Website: macys
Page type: gifting
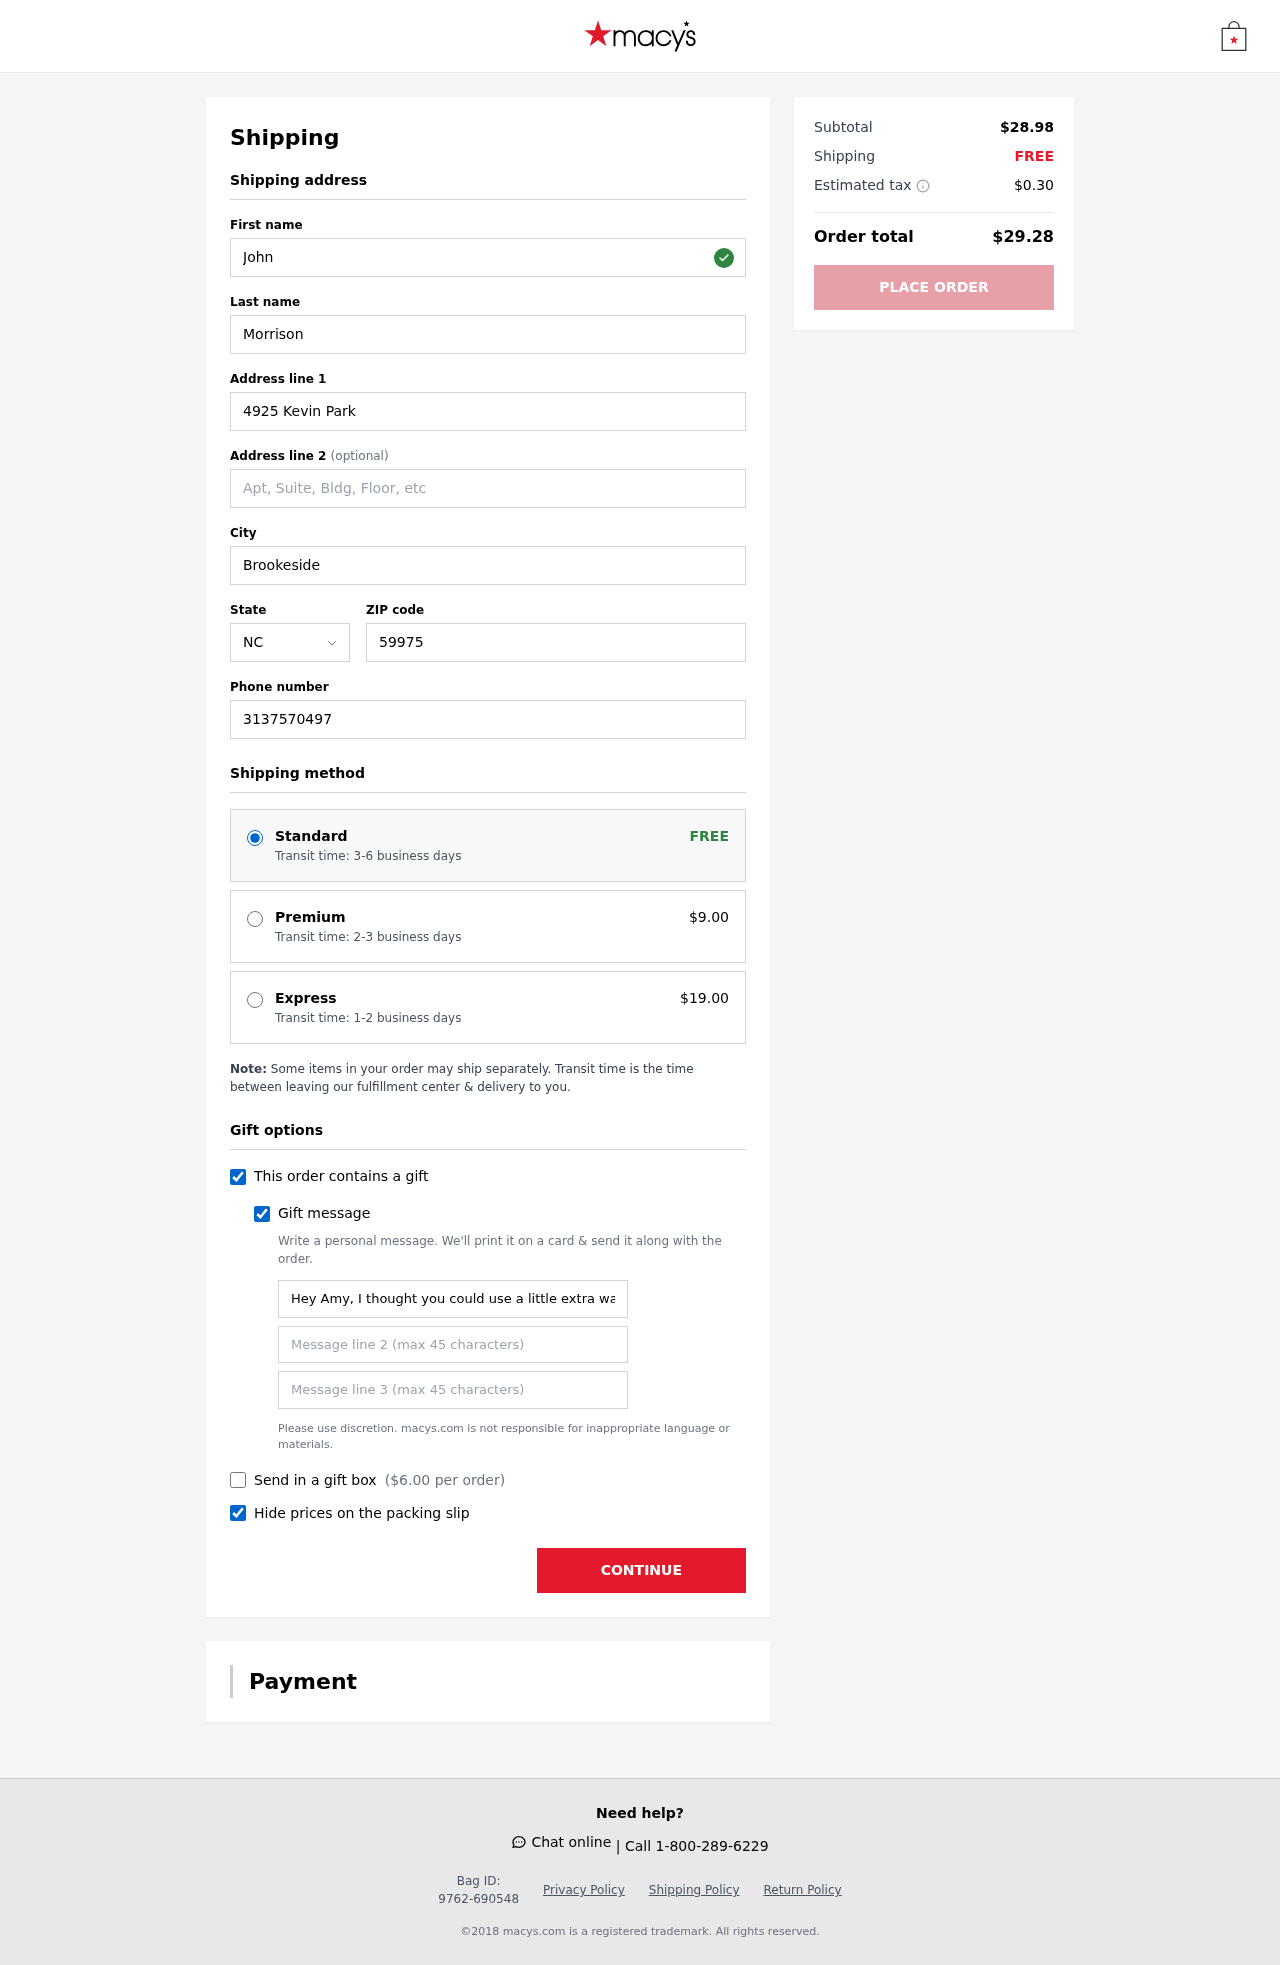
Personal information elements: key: PII_STATE_ABBR
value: NC
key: PII_FIRSTNAME
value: John
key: PII_LASTNAME
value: Morrison
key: PII_STREET
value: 4925 Kevin Park
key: PII_CITY
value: Brookeside
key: PII_POSTCODE
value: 59975
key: PII_PHONE
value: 3137570497
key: PII_GIFT_MESSAGE
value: Hey Amy, I thought you could use a little extra warmth and cheer this season! I found this lovely candle that reminds me of cozy nights and holiday magic. Enjoy every flicker!  John
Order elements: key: ORDER_SHIPPING_STANDARD
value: Transit time: 3-6 business days
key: ORDER_SHIPPING_PREMIUM
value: Transit time: 2-3 business days
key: ORDER_SHIPPING_PREMIUM_PRICE
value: $9.00
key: ORDER_SHIPPING_EXPRESS
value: Transit time: 1-2 business days
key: ORDER_SHIPPING_EXPRESS_PRICE
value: $19.00
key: ORDER_GIFT_BOX_PRICE
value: $6.00
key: ORDER_SUBTOTAL
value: $28.98
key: ORDER_SHIPPING_COST
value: FREE
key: ORDER_TAX
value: $0.30
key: ORDER_TOTAL
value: $29.28